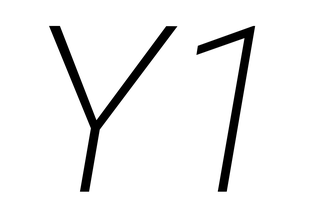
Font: Roboto-Italic_ExtraLight_Italic